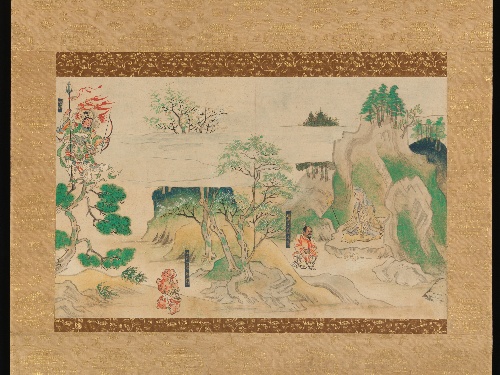
Title: 神於寺縁起絵巻断簡|Scene from The Illustrated Legends of Jin’ōji Temple
Date: early 14th century
Object type: Hanging scroll
Classification: Paintings
Medium: Fragment of a handscroll mounted as a hanging scroll; ink and color on paper
Culture: Japan
Period: Kamakura period (1185–1333)
Dimensions: Image: 13 1/2 × 21 15/16 in. (34.3 × 55.7 cm)
Overall with mounting: 49 7/16 × 26 15/16 in. (125.5 × 68.5 cm)
Overall with knobs: 49 7/16 × 29 1/16 in. (125.5 × 73.8 cm)
Department: Asian Art
Credit line: Mary Griggs Burke Collection, Gift of the Mary and Jackson Burke Foundation, 2015
Accession year: 2015
Repository: Metropolitan Museum of Art, New York, NY
Tags: Landscapes|Men